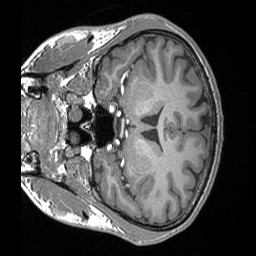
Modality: T1w
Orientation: coronal
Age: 23
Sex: male
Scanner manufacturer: siemens
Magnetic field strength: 3 T
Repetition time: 1.56 s
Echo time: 0.00207 s